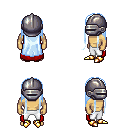
a pixel art fantasy rpg character, male body template, human, tanned skin, red cape, white pants, white cyan extra-long hairstyle, metal helm, gold boots, four views (front, back, left, right), 2x2 character sprite sheet, small pixel art, hard edges, no anti-aliasing